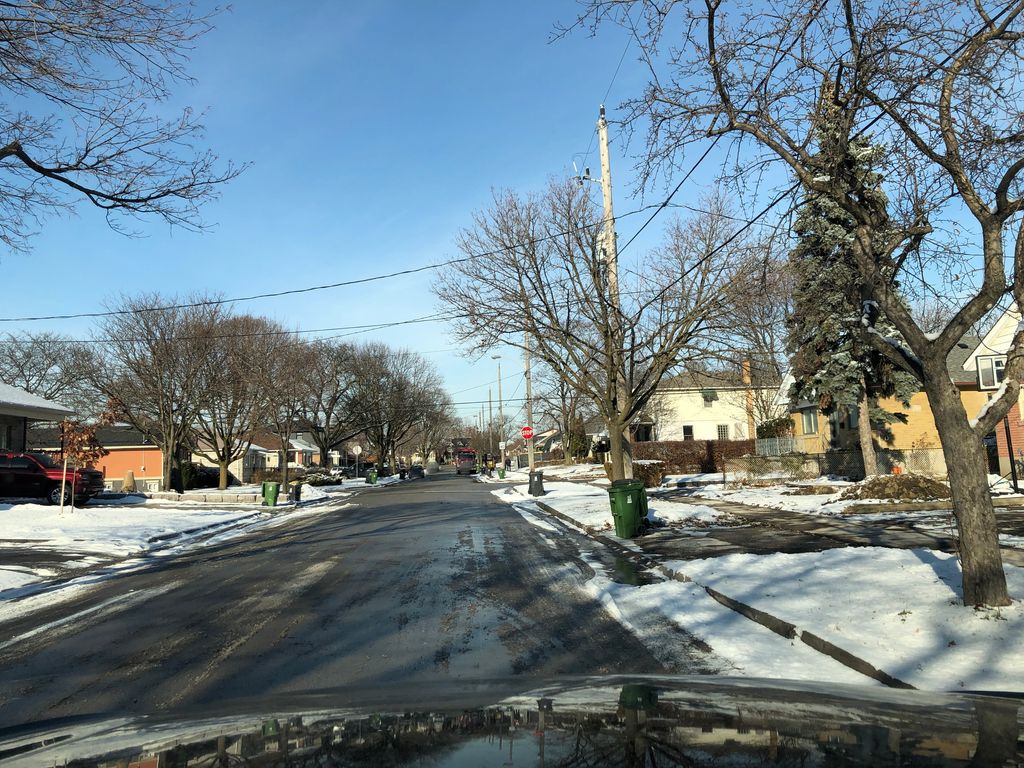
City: toronto